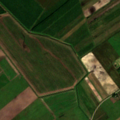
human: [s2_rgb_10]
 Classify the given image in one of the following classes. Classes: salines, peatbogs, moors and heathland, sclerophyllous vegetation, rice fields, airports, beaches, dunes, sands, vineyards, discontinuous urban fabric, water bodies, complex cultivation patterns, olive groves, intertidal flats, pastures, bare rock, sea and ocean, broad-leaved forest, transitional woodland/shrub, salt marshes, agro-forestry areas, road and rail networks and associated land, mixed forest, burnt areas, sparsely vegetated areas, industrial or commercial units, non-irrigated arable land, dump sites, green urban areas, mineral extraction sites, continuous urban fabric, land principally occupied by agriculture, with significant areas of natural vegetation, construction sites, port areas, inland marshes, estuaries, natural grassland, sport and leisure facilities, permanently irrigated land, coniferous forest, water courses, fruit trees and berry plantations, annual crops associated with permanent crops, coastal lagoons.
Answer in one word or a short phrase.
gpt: non-irrigated arable land, transitional woodland/shrub